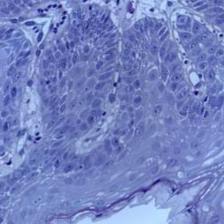
Diagnosis: Normal